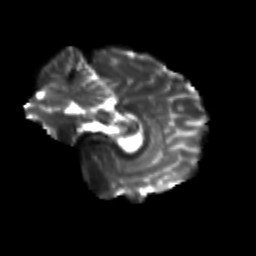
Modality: T2w
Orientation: sagittal
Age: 23
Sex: female
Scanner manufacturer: siemens
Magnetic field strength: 3 T
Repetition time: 3.5 s
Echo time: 0.125 s